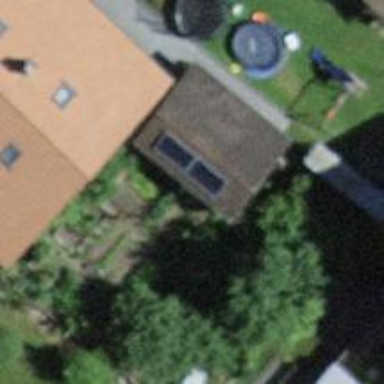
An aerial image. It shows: Garage.